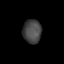
Tissue: skin
Cell type: Epithelial cells
Senescence score: 0.2869
Nuclear area (px): 430
Mean DAPI intensity: 69.286